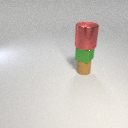
small green metal cube above small brown rubber cylinder